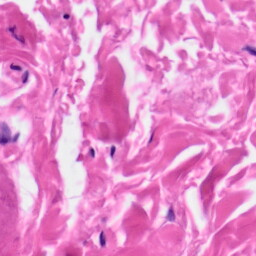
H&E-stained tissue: Skin